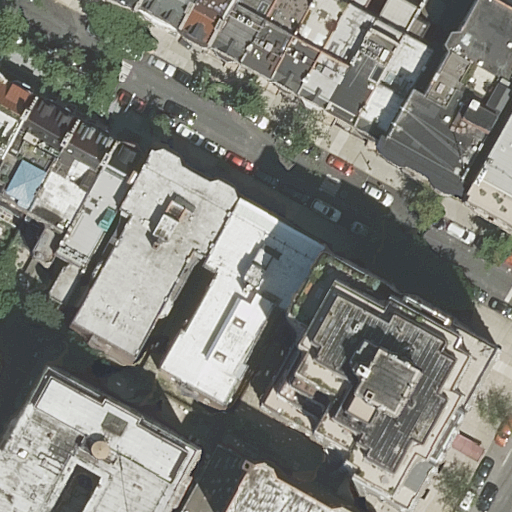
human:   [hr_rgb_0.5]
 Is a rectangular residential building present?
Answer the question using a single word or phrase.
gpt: yes

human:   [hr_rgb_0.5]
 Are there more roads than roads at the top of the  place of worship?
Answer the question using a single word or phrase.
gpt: no

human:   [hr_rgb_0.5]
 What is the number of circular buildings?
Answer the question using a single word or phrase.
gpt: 0

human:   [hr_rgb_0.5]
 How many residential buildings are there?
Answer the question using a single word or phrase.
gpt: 21

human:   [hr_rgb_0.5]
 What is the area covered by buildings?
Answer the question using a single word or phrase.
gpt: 4378m2

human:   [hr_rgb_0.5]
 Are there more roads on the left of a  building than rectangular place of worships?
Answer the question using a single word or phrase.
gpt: no

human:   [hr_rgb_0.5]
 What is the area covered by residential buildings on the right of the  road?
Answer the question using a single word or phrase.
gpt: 1561m2

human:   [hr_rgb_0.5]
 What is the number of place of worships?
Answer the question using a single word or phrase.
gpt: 1

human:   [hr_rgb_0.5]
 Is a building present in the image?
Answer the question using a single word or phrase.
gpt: yes

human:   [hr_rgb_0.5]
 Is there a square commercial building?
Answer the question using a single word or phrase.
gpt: no

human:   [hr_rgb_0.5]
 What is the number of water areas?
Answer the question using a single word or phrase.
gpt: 0

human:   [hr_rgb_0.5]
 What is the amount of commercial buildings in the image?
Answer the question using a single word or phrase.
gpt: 0

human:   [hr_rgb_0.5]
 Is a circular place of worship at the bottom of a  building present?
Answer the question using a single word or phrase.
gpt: no

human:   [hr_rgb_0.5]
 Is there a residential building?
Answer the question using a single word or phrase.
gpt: yes

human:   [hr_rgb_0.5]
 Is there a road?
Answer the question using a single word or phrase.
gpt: yes

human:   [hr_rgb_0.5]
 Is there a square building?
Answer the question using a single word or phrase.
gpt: no

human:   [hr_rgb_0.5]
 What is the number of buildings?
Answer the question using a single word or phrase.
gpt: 21

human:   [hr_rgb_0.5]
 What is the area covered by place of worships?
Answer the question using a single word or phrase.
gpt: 115m2

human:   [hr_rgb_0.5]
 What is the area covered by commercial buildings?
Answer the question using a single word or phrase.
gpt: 0m2

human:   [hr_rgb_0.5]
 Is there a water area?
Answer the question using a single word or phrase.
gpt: no

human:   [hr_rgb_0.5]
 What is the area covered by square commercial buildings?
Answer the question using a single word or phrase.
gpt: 0m2

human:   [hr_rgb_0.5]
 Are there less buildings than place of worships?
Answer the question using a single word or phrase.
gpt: no

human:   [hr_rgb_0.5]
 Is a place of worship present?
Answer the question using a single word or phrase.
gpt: yes

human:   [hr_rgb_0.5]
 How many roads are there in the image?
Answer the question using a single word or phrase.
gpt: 1

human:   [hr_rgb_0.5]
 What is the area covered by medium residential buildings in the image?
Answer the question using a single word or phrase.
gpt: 1486m2

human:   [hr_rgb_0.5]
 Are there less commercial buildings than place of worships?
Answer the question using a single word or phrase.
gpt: yes

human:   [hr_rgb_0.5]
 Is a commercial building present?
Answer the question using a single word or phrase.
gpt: no

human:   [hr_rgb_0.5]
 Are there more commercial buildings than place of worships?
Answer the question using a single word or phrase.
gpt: no

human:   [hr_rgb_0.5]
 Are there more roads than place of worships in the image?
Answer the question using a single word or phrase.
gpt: no

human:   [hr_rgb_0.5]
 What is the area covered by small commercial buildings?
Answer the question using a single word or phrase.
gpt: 0m2

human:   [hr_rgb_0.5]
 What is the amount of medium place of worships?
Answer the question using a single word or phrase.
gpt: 1

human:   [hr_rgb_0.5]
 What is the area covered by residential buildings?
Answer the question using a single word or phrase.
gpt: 4378m2

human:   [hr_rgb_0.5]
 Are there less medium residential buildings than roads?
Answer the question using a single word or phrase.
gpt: no

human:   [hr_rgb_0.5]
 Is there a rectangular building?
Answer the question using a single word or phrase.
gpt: yes

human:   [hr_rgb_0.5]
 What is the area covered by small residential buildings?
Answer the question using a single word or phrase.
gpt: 342m2

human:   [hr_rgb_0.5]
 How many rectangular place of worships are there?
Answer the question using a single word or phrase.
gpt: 1

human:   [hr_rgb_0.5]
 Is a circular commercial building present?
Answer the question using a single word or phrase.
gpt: no

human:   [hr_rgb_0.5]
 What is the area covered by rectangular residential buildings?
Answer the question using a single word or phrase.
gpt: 342m2

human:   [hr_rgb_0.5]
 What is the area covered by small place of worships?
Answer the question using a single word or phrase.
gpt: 0m2

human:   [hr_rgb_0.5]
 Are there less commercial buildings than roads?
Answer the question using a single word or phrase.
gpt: yes

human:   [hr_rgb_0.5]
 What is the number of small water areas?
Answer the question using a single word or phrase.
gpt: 0

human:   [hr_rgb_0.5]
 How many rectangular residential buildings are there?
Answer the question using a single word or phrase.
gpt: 7

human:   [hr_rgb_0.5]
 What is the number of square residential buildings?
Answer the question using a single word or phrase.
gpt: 0

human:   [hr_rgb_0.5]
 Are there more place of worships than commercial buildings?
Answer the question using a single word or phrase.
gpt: yes

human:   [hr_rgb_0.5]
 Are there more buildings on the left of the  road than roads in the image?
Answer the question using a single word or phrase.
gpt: yes

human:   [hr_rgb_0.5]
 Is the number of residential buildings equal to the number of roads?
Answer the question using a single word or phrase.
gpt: no

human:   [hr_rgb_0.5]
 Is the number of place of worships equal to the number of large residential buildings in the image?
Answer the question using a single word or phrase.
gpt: no

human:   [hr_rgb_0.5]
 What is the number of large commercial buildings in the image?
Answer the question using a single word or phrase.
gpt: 0

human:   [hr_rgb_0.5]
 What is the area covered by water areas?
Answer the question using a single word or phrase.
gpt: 0m2

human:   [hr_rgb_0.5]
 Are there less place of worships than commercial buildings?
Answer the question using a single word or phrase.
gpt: no

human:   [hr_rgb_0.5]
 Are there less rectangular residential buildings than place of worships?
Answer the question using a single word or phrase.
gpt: no

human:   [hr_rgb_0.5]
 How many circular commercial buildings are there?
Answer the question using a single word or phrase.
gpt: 0

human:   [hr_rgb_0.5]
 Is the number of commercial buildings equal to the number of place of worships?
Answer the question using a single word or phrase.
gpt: no

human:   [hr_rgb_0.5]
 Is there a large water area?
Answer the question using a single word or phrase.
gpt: no

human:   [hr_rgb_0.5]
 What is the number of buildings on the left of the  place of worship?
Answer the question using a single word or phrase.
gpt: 6

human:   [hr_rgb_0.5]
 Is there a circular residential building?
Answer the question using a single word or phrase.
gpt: no

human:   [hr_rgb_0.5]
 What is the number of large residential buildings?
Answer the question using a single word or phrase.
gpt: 3

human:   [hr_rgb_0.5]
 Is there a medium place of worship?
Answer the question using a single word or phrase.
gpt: yes

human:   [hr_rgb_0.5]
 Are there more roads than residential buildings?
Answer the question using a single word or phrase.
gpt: no

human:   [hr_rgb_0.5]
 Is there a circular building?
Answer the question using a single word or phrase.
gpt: no

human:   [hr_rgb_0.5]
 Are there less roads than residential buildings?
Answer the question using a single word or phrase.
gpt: yes

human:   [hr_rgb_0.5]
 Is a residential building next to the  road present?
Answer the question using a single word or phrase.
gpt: yes

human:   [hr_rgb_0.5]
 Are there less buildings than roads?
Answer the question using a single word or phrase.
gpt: no

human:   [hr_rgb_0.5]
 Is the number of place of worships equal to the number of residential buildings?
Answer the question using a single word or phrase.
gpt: no